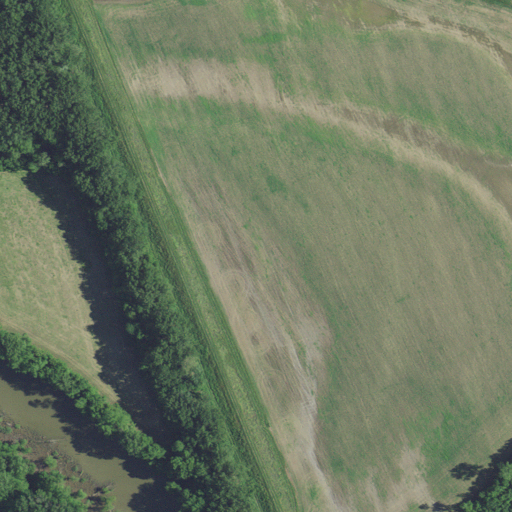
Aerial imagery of levee in Indiana named Bennington Levee containing cultivated crops, deciduous forest, open water, woody wetlands, and herbaceous wetlands